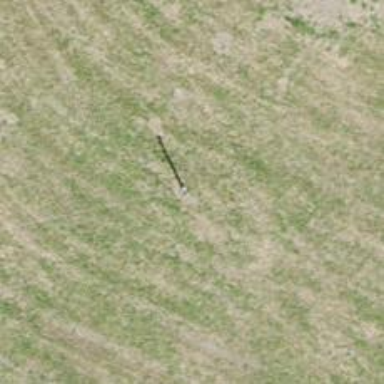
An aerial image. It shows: Minor power line.